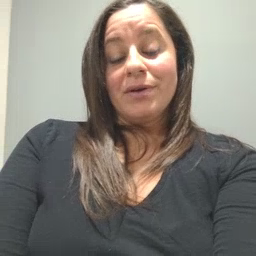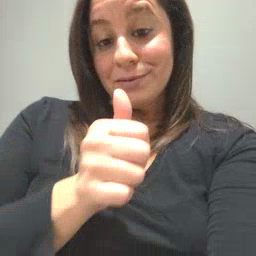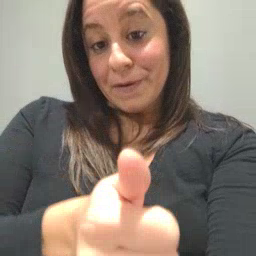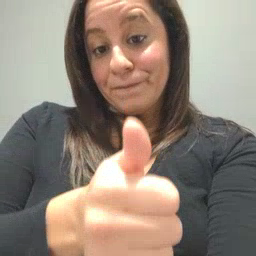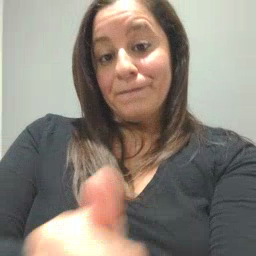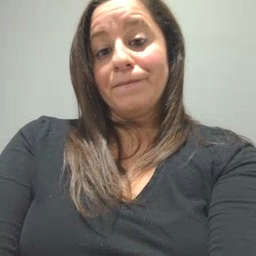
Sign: yourself